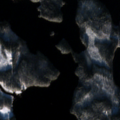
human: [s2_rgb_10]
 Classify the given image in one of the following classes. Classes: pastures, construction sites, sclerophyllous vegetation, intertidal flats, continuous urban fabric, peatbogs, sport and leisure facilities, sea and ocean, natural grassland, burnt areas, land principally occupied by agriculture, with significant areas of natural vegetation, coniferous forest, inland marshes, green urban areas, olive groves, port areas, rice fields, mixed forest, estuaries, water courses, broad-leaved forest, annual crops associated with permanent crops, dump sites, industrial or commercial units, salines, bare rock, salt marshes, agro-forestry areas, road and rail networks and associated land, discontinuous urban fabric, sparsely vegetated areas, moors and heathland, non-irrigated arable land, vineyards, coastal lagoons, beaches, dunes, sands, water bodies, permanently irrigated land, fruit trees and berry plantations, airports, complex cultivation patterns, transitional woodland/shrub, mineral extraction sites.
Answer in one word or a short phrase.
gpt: coniferous forest, mixed forest, transitional woodland/shrub, water bodies